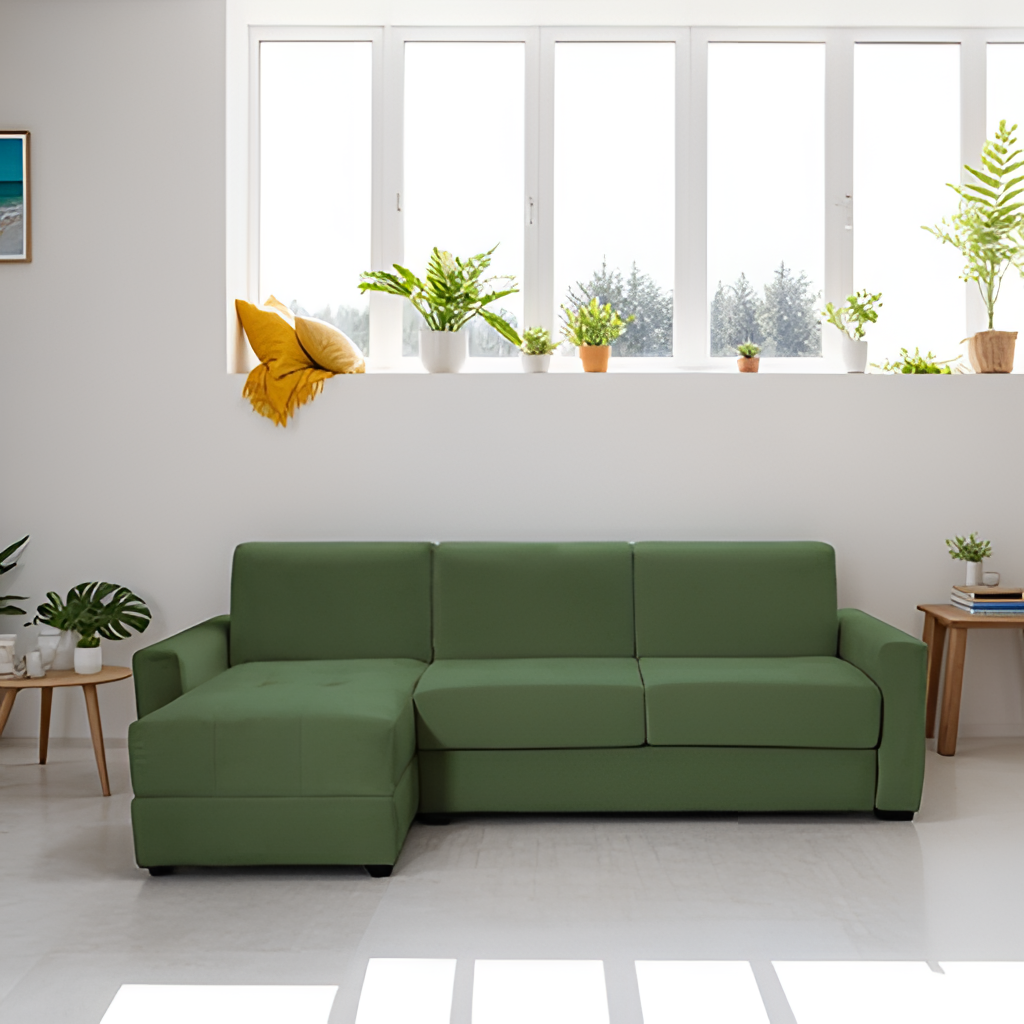
green fabric sectional sofa, living room, contemporary, paint wallpaper, with solid pattern, tile flooring, with large square pattern